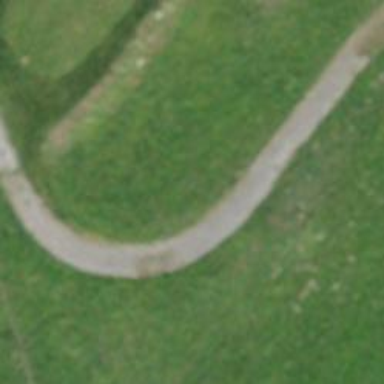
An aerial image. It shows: Designated gravel service road resembling golf cart path.